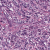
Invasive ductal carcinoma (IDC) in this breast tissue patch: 1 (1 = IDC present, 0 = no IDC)